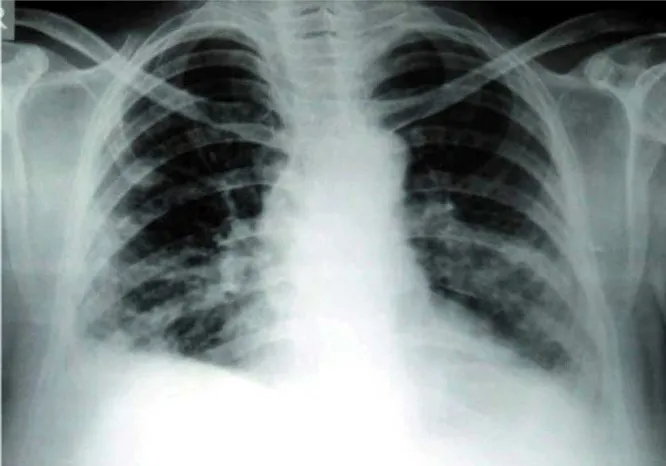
Chest x-ray from the patient, showing nodular lesions across both lungs.
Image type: radiology (x_ray)